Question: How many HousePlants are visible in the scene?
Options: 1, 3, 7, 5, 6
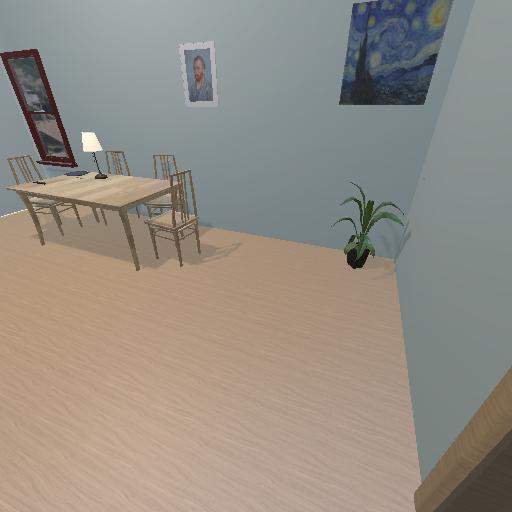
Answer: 1